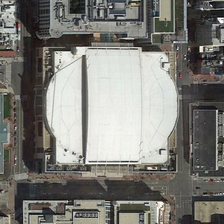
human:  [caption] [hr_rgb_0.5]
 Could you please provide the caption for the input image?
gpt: the center is surrounded by many dence trees .

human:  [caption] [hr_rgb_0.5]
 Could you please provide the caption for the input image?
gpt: an almost square white center building is surrounded by several buildings .

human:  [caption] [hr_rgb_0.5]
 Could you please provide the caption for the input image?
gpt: a basketball court is near the big center .

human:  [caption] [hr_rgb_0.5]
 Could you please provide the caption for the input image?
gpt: an almost square white center building is surrounded by several buildings .

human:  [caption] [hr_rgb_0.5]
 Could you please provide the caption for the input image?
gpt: the center is surrounded by many dence trees .